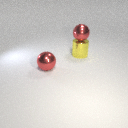
large red metal sphere to the left of large yellow metal cylinder